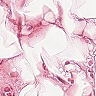
Metastatic tissue present: no